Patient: sex M, age 52
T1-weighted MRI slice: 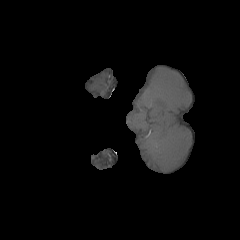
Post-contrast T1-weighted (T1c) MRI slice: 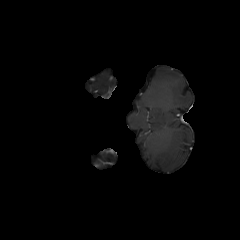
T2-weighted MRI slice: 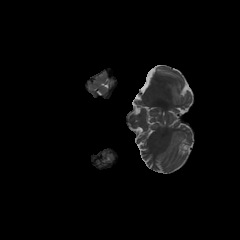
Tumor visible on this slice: no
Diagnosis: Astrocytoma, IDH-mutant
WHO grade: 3